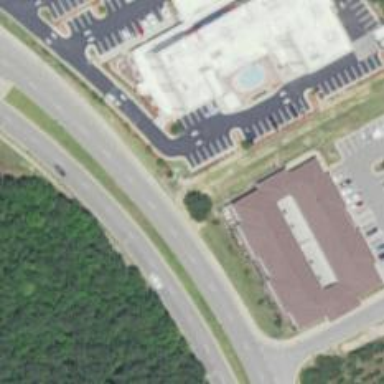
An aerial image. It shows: Motel building.